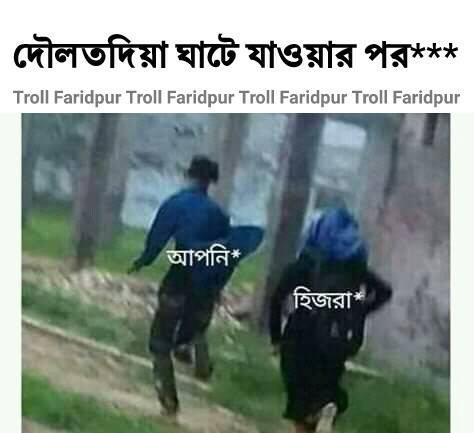
Caption: দৌলতদিয়া  ঘাটে যাওয়ার পর****   আপনি *     হিজরা *
Label: non-hate